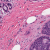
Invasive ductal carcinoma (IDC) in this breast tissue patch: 0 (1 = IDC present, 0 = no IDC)